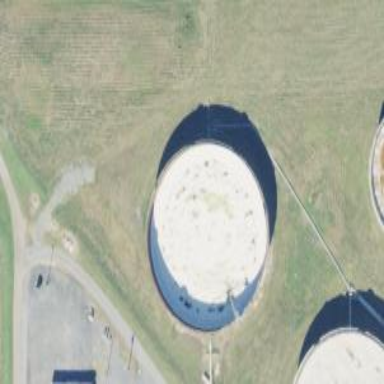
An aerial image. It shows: Storage tank that is man-made.